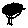
Label: tree